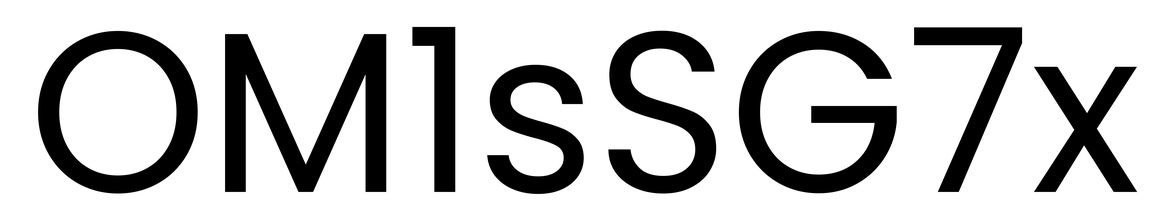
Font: Poppins-Regular